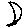
Label: moon